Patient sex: M
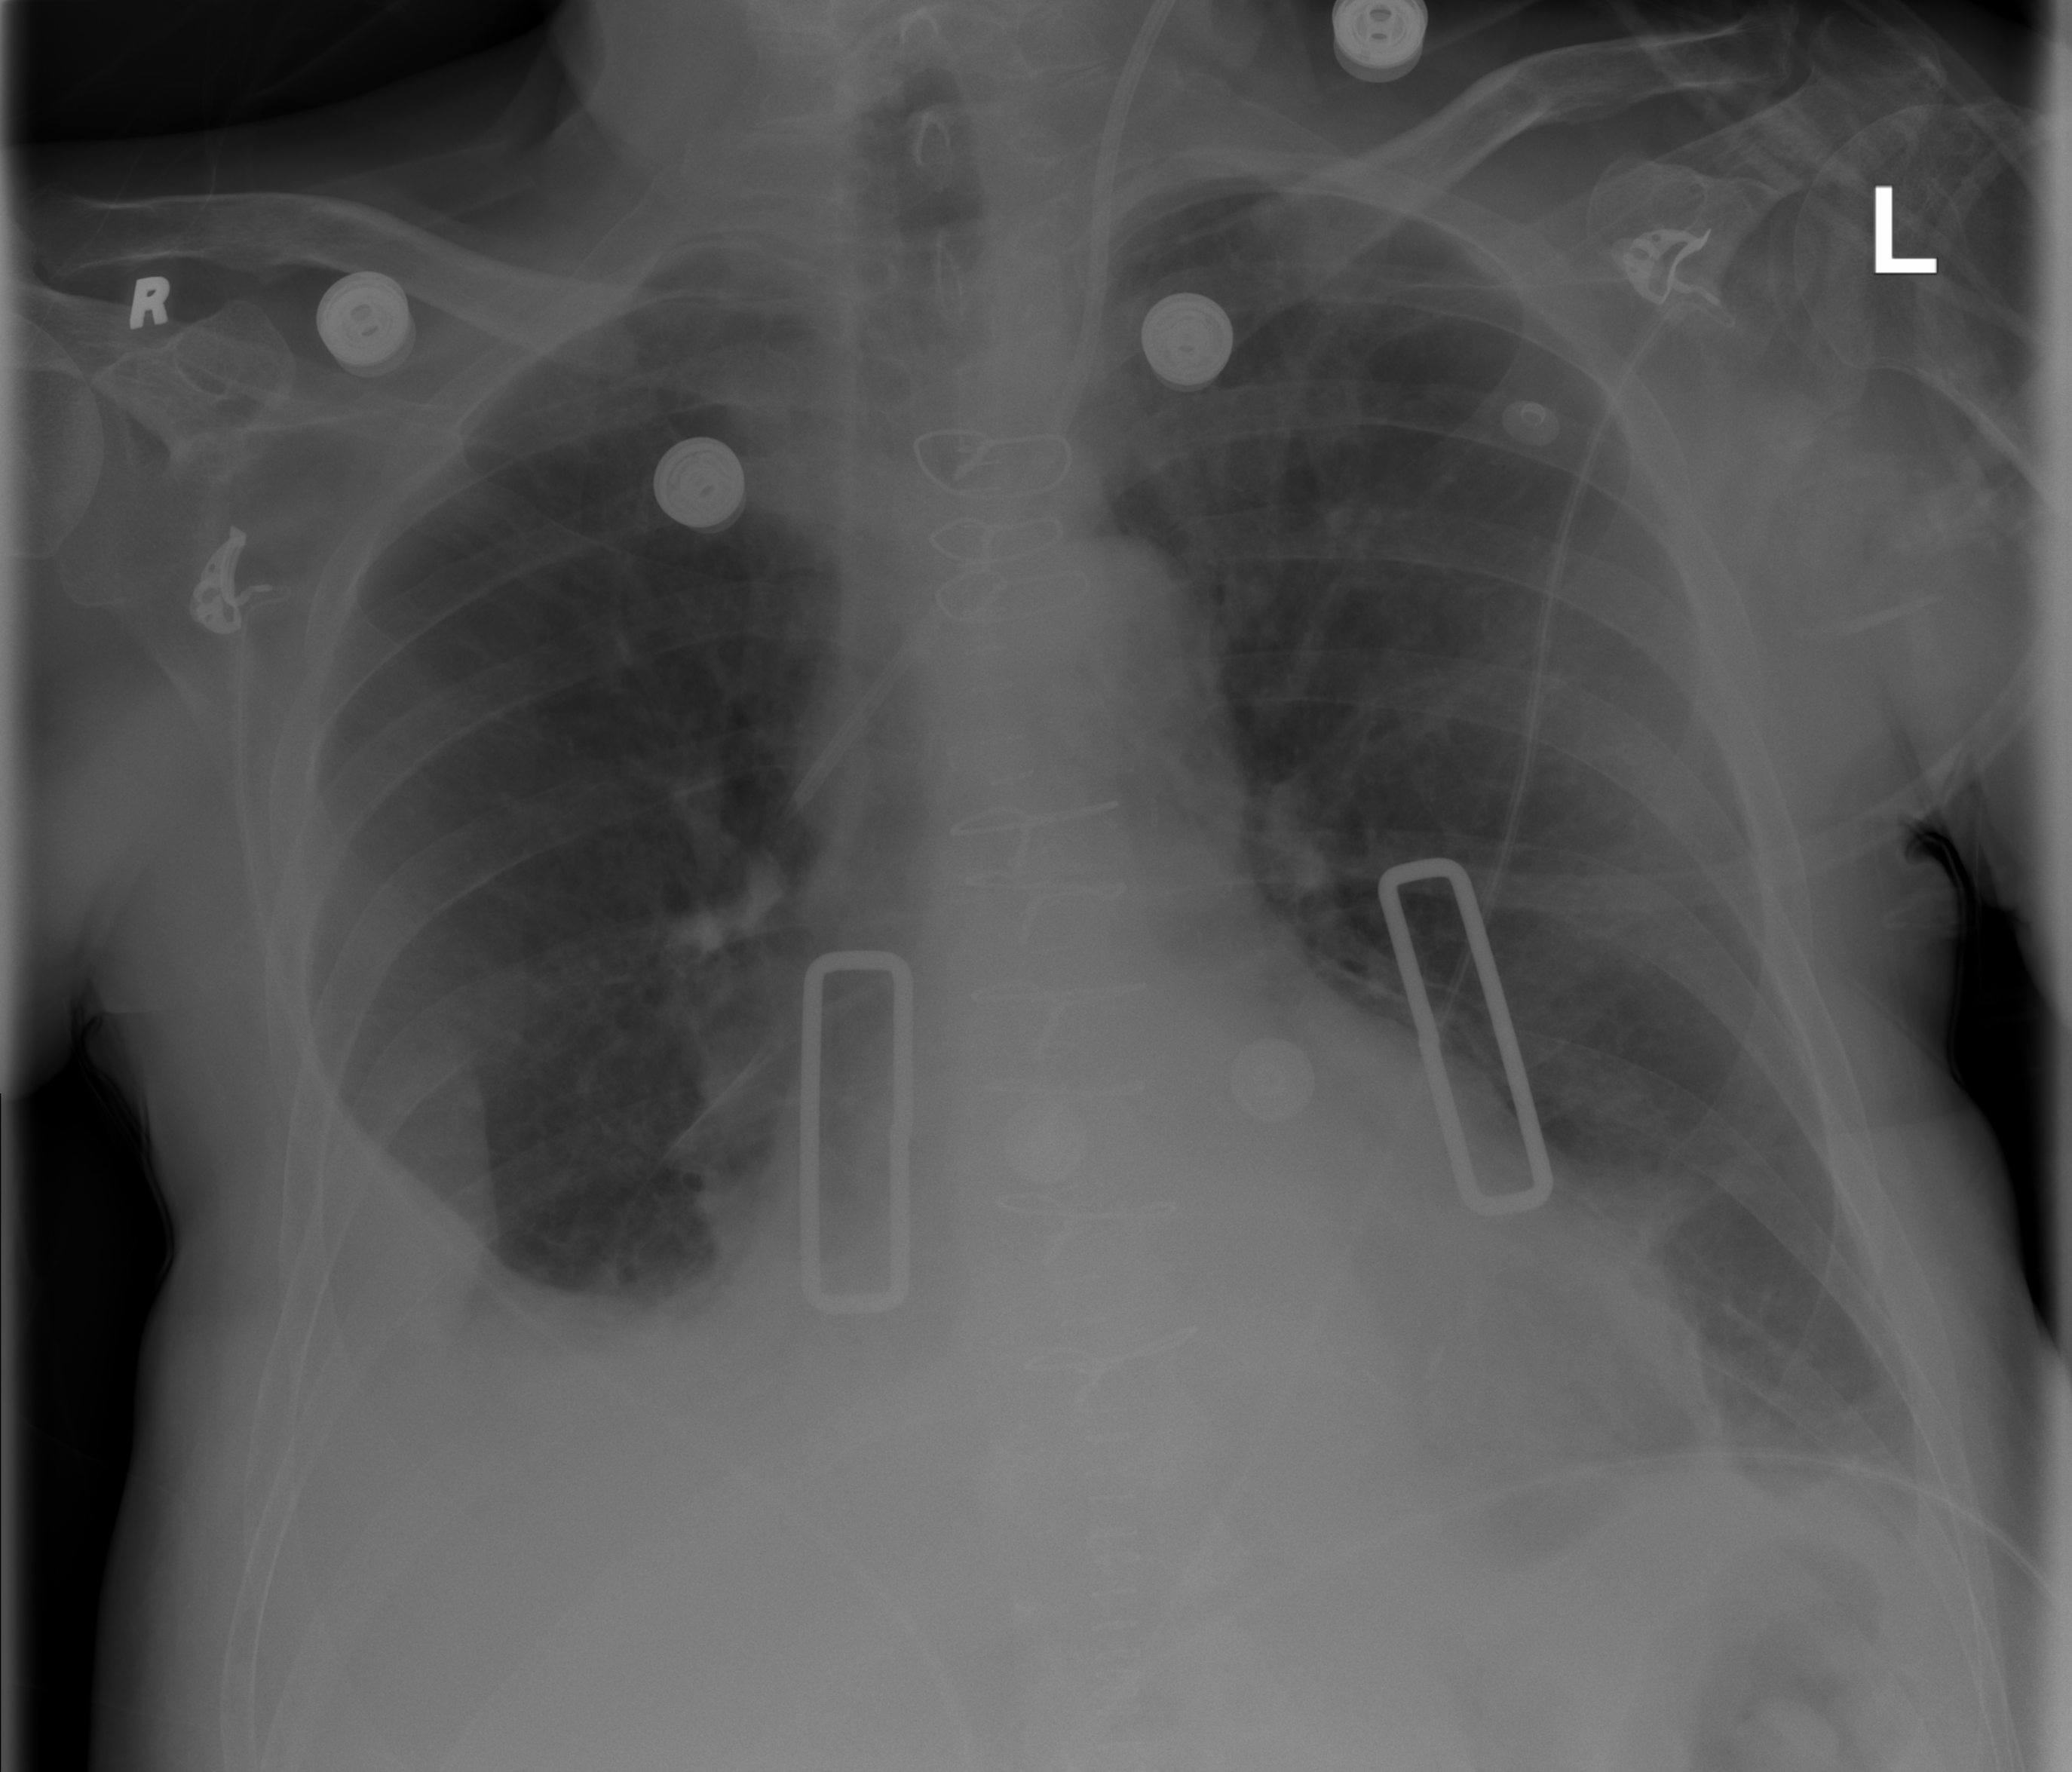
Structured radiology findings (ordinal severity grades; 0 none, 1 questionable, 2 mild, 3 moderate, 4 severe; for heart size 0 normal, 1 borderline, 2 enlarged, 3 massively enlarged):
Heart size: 1
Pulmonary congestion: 2
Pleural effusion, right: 2
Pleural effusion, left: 2
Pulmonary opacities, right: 1
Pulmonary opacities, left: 0
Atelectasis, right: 2
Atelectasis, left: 2